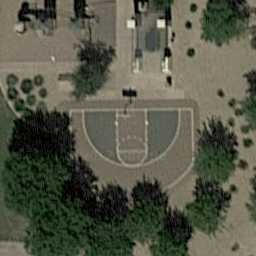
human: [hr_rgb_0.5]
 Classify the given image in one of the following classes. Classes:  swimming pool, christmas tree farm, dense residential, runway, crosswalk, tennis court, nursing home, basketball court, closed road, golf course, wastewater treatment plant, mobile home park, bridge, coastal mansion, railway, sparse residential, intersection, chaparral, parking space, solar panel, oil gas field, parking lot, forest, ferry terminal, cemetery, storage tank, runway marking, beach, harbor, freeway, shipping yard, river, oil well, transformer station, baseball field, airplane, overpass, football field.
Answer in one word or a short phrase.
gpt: basketball court